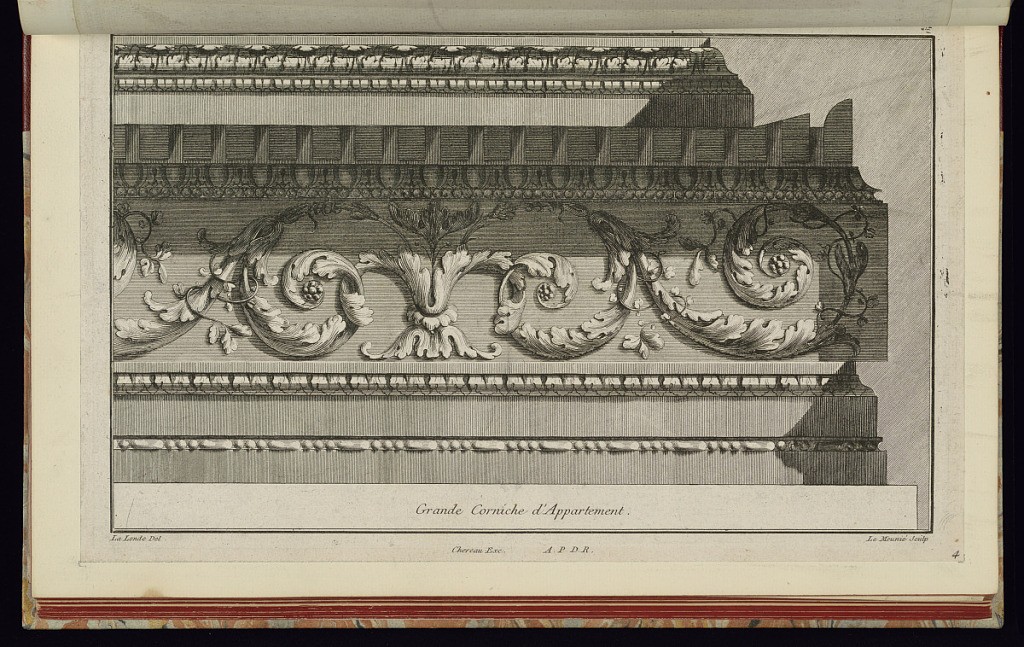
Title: Grande Corniche d'Appartement.
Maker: Richard de Lalonde, French, active 1780–96
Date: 1785-1788
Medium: Etching on off-white laid paper
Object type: Print
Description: Design for an apartment cornice, with bands of ornamentation including: acanthus leaves, lamb tongue, coffering, egg and dart, bead band, scrolling acanthus leaves, and bead and bar band. The profile of the cornice is provided on the right side of the plate. The plate is signed and numbered.